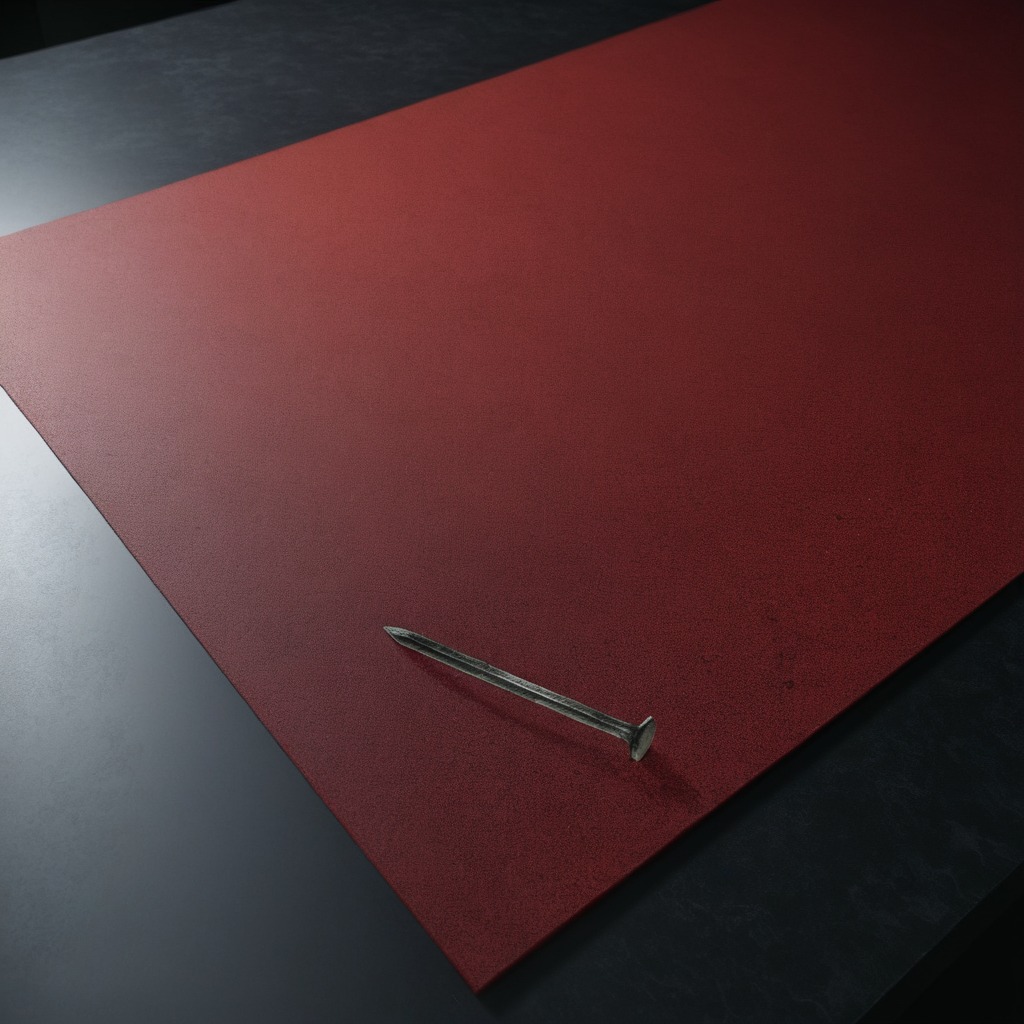
A nail lying on the granite tabletop inside a workshop at night.